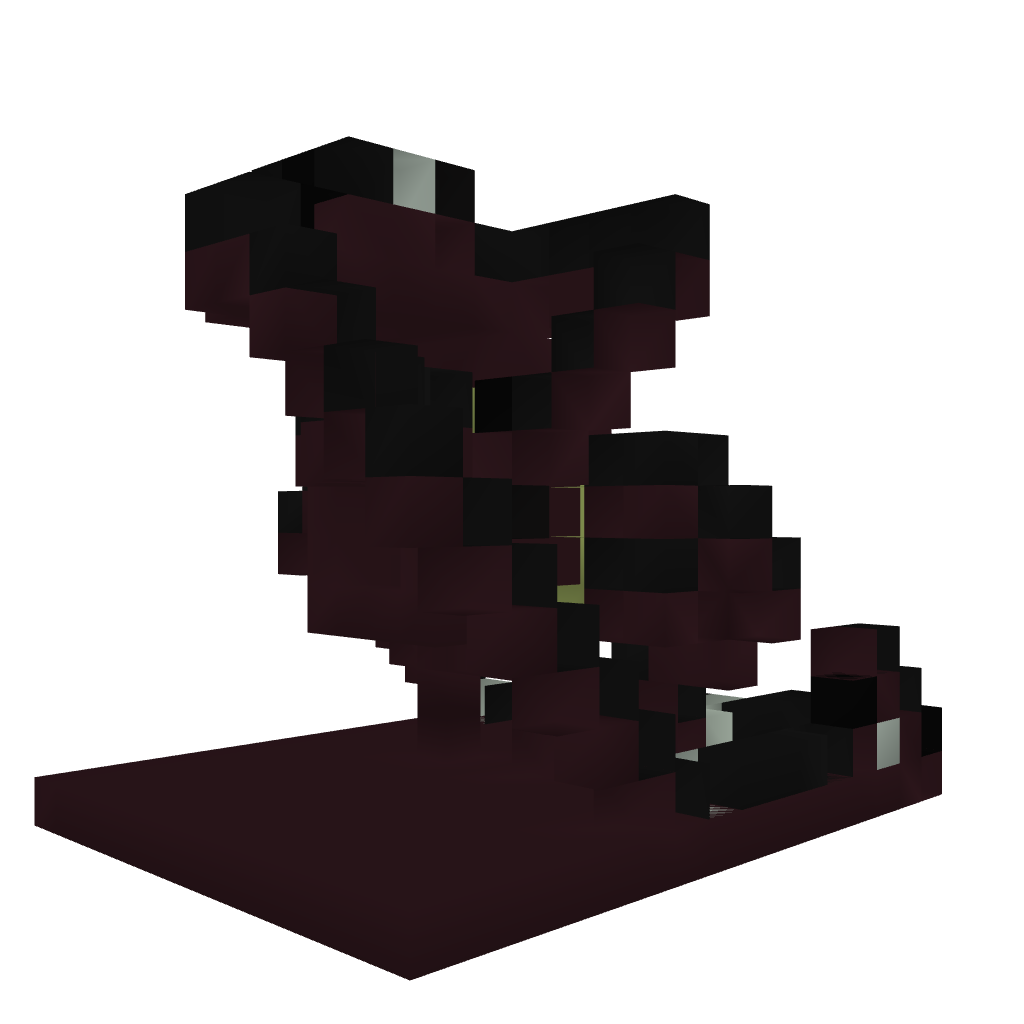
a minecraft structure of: Lava door